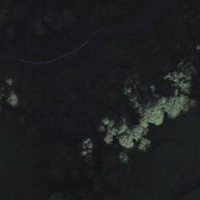
EUNIS habitat code: 44
Species observed at this site:
Cyclamen purpurascens